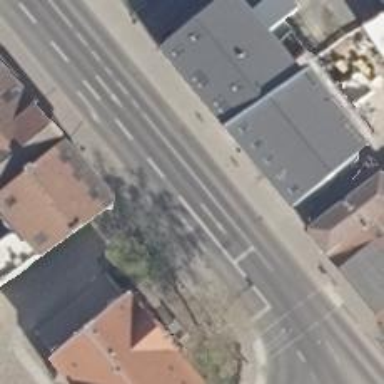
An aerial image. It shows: Secondary road with asphalt surface and sidewalks on both sides.